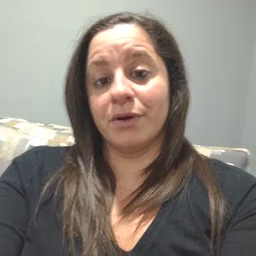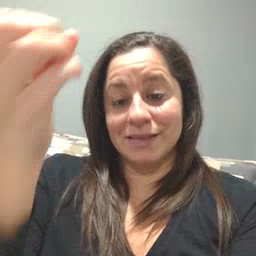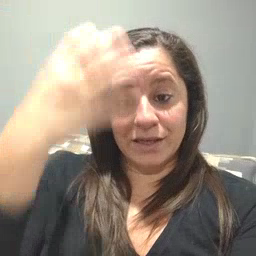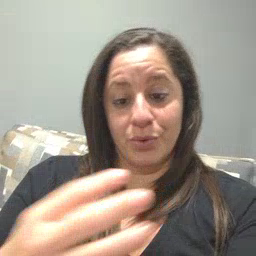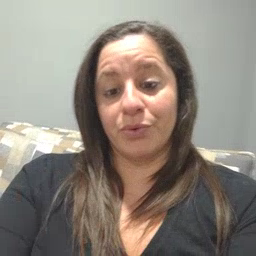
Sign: shower